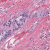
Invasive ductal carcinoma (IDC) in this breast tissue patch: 1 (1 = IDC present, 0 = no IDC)